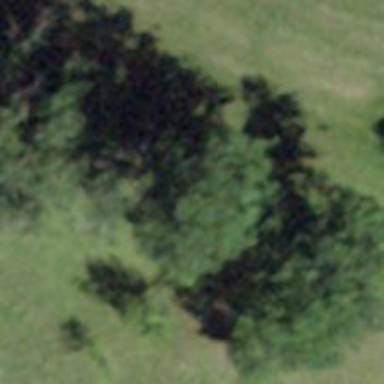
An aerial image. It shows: Single tag "natural: tree."